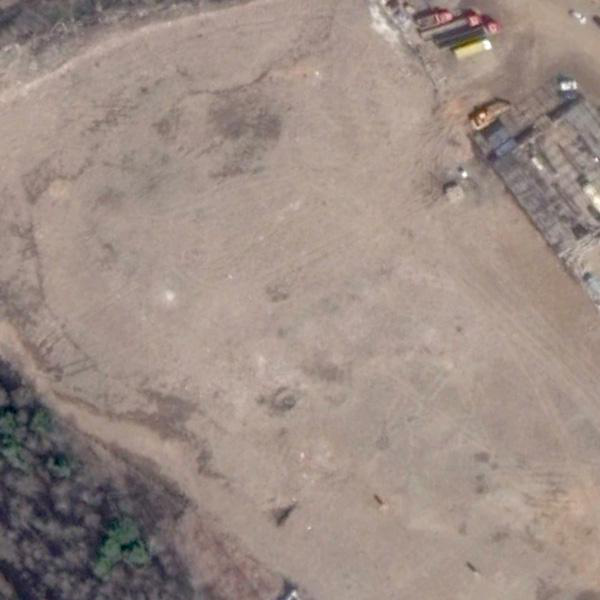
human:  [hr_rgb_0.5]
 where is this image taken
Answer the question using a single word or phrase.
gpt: bare land